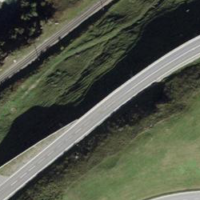
EUNIS habitat code: 24
Species observed at this site:
Carpodacus erythrinus
Erebia melampus
Odezia atrata